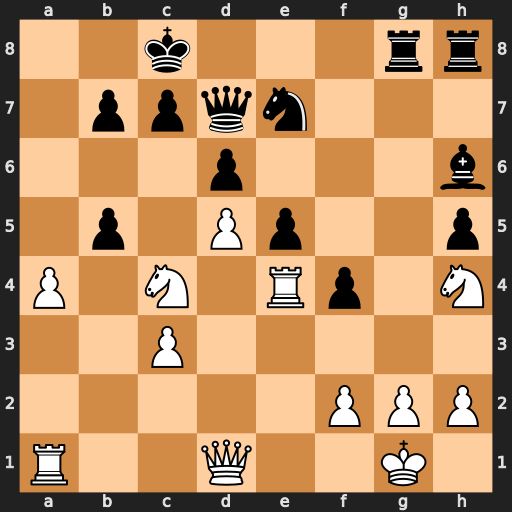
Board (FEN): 2k3rr/1ppqn3/3p3b/1p1Pp2p/P1N1Rp1N/2P5/5PPP/R2Q2K1
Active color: w
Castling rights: -
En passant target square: -
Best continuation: axb5